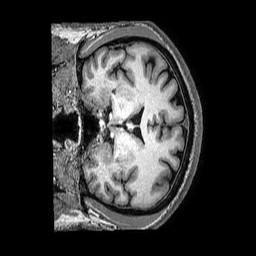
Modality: T1w
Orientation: coronal
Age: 55
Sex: male
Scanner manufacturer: philips
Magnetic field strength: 3 T
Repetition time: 0.006729 s
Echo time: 0.003067 s